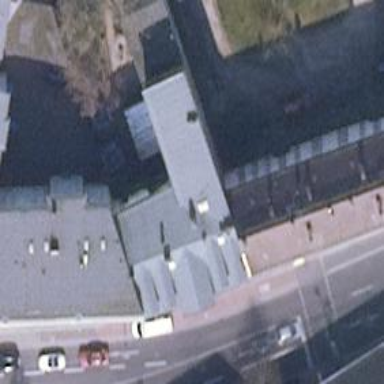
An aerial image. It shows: Bar.